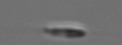
Label: flagellate_morphotype3